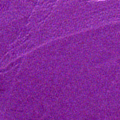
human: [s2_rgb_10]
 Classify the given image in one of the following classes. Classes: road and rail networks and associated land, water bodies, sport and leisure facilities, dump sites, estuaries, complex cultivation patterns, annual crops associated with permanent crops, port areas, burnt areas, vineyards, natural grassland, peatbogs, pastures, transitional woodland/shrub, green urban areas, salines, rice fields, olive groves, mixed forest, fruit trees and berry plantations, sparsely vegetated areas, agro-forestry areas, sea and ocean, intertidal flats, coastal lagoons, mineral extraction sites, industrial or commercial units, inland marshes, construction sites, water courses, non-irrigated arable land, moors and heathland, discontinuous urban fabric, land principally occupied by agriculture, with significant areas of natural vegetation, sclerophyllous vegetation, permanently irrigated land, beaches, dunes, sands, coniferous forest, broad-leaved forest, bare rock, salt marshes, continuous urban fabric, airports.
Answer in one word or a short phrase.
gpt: sea and ocean